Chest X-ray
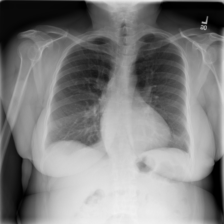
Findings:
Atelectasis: negative
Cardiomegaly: negative
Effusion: negative
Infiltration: negative
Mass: negative
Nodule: negative
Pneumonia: negative
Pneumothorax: negative
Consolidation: negative
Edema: negative
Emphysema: negative
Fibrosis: negative
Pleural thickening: negative
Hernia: negative